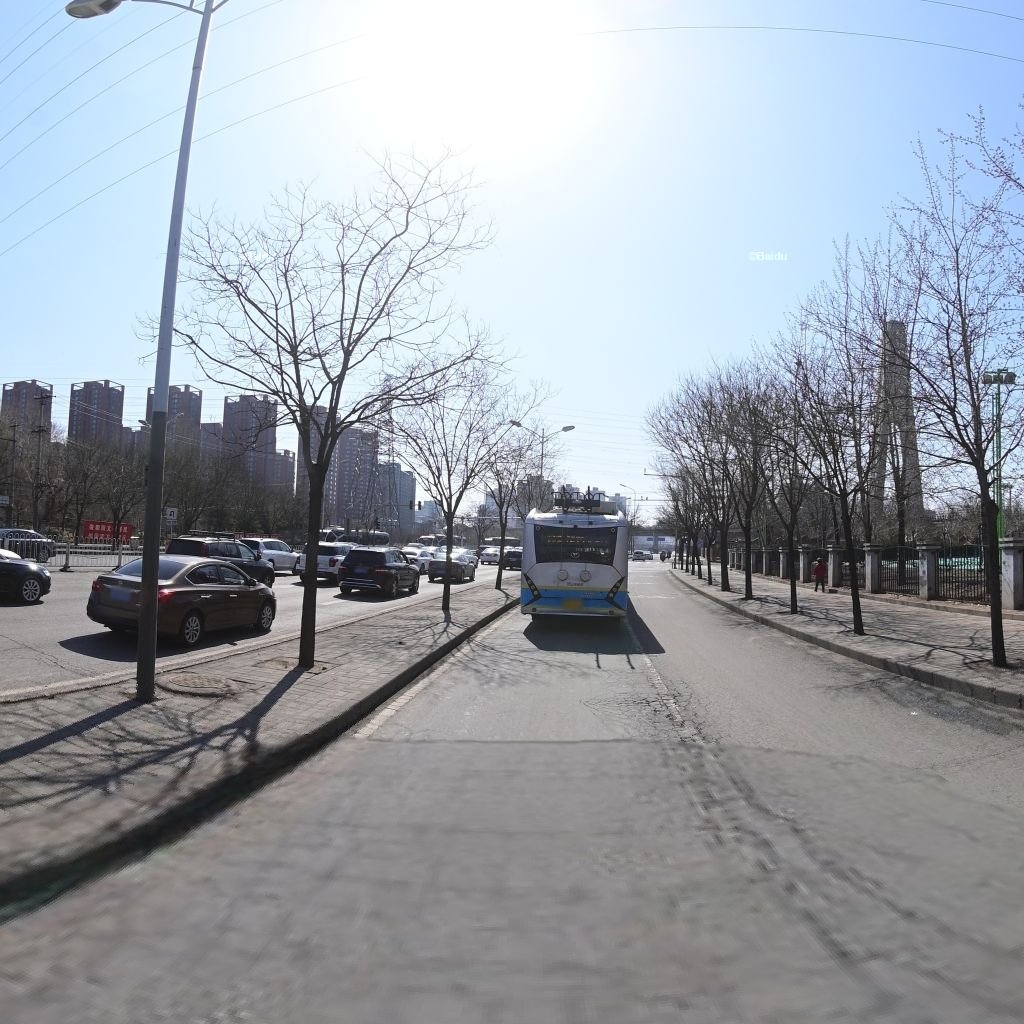
Region: Chaoyang
Road damage annotations: alligator crack, manhole cover, alligator crack